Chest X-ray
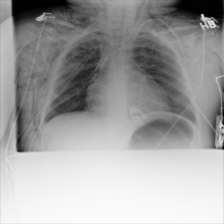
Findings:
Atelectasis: negative
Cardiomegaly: negative
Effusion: negative
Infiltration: negative
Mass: negative
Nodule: negative
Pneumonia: negative
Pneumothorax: negative
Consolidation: negative
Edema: negative
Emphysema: positive
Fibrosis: negative
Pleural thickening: negative
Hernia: negative